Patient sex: F
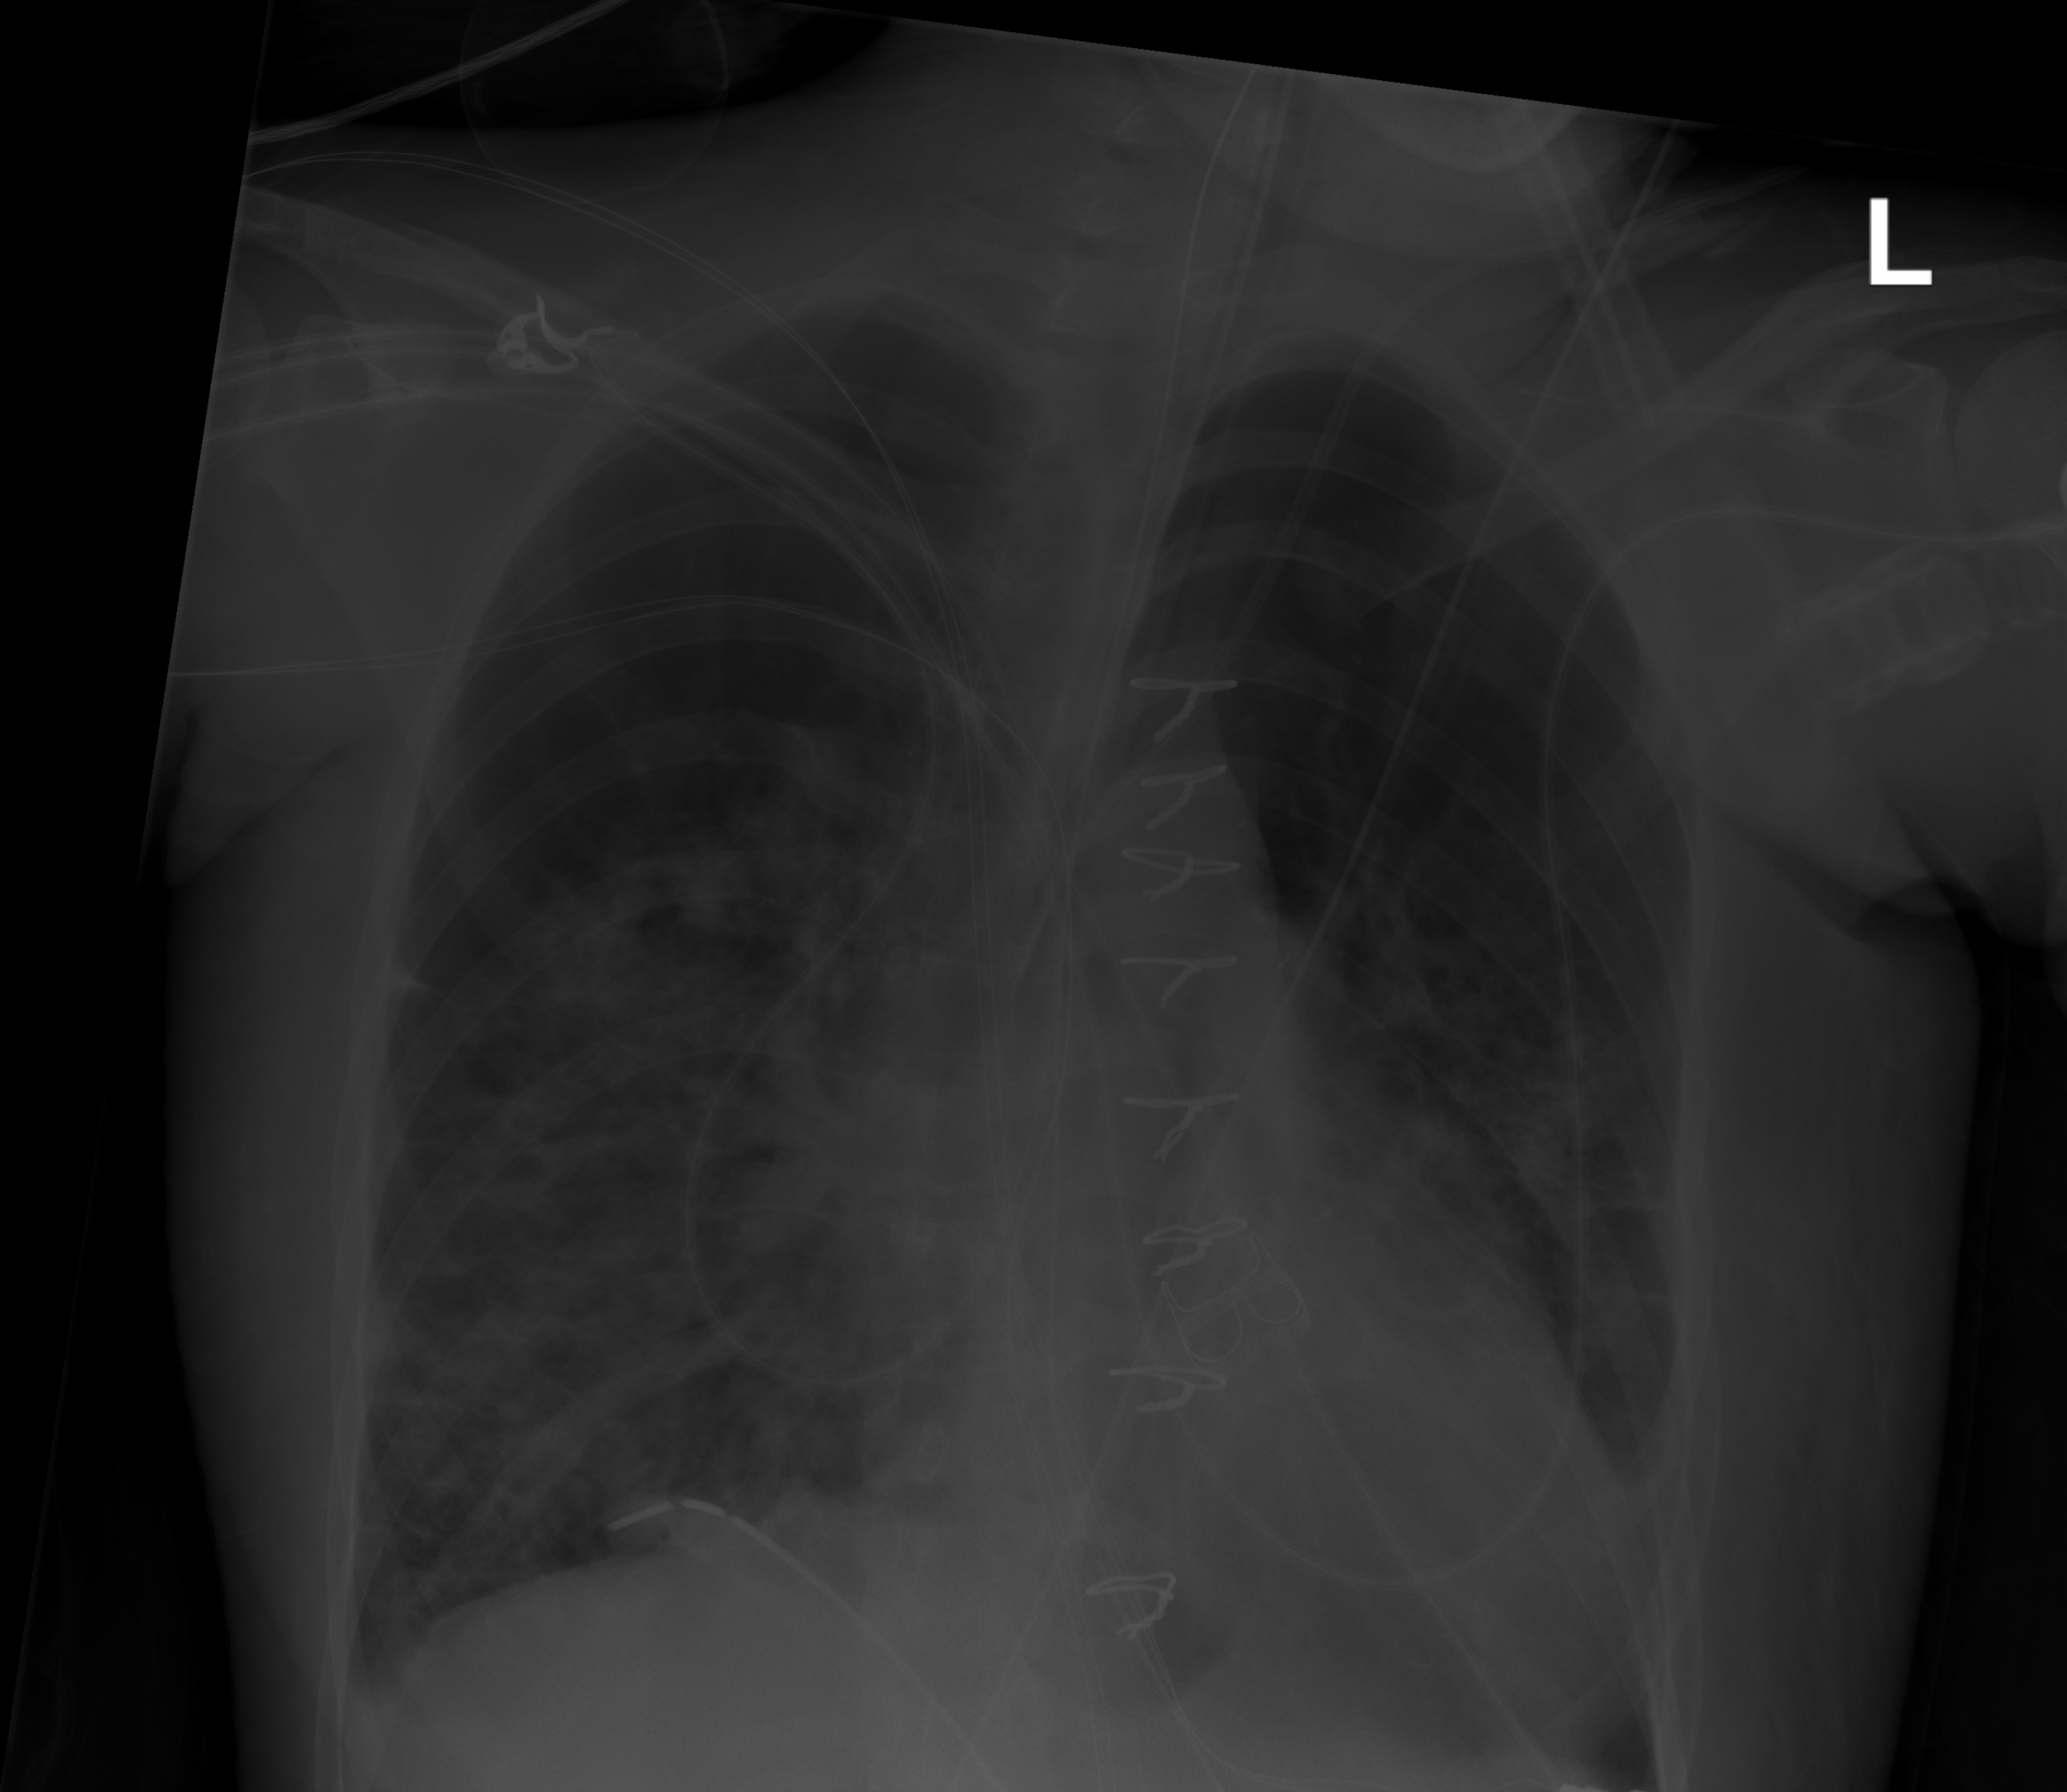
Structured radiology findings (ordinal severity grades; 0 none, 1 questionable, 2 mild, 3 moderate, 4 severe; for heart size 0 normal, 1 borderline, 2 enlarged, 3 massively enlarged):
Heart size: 2
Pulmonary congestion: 0
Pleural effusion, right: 2
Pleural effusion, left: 2
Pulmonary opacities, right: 2
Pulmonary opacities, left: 2
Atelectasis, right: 2
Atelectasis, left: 2